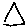
Label: triangle